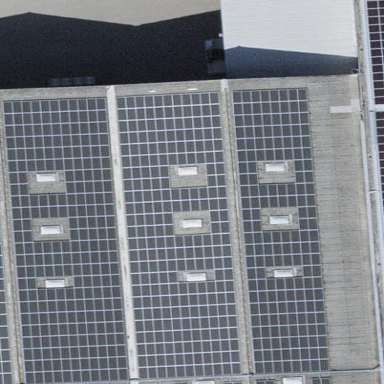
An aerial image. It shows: Solar power generator with photovoltaic panels.